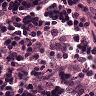
Metastatic tissue present: no